Aerial crown-view tile of a tropical tree (Barro Colorado Island, Panama), acquired 20250715:
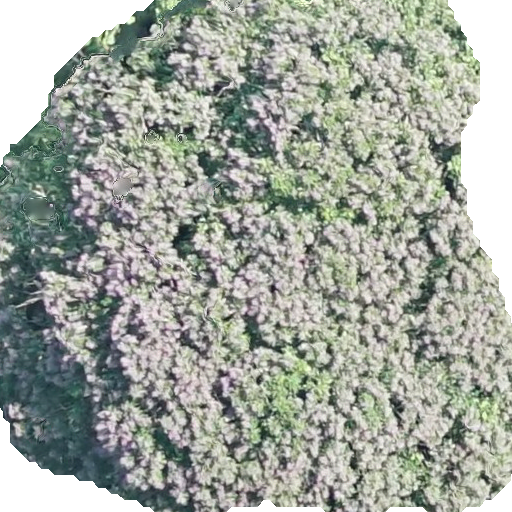
Species: Dipteryx oleifera
GBIF accepted scientific name: Dipteryx oleifera
Crown area: 364.711 m²